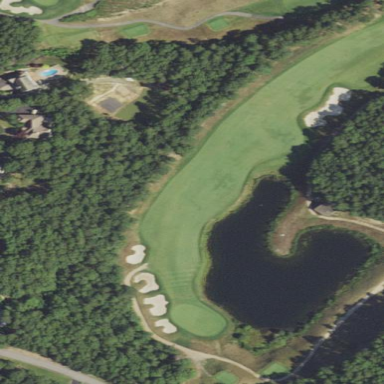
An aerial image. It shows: Golf rough area.